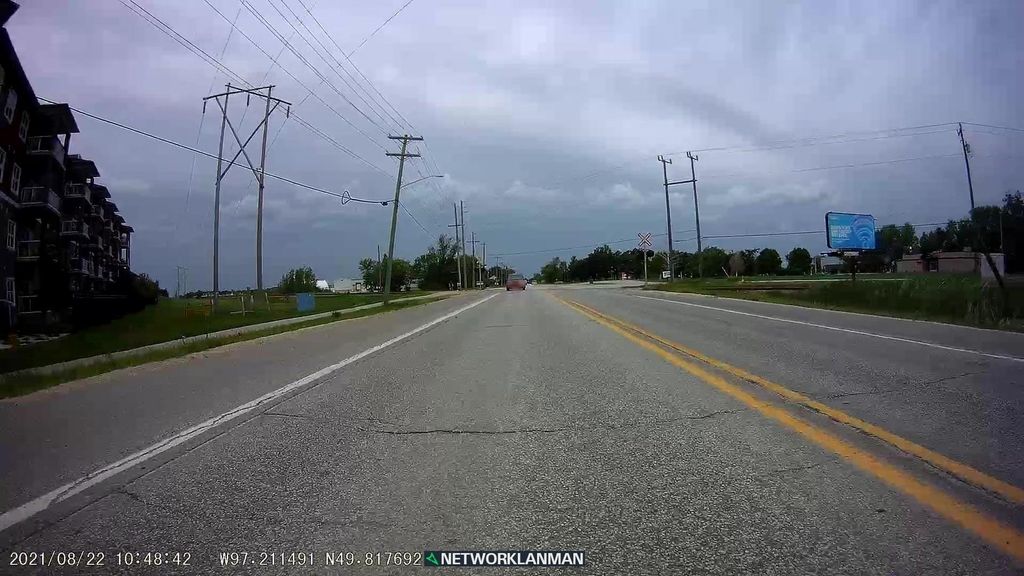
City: winnipeg